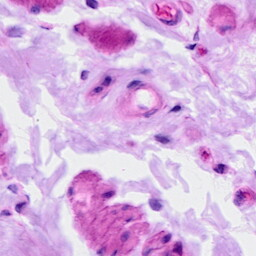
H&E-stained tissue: Ovarian